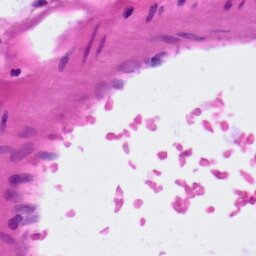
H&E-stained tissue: Lung